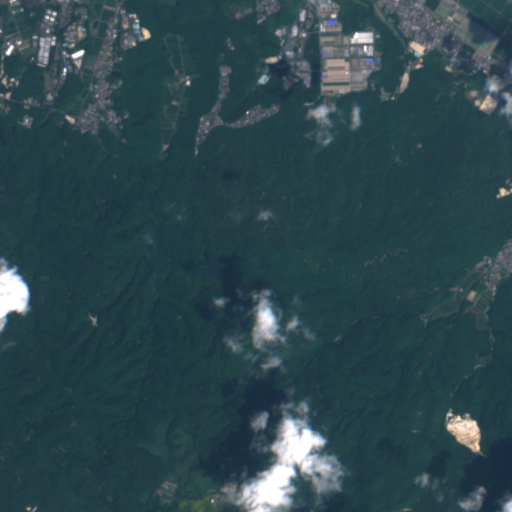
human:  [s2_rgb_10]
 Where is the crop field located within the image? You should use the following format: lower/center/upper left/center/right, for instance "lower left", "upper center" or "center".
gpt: The crop field is located in the upper right of the image.
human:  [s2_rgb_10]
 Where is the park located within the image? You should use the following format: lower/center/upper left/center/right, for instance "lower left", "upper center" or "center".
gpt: The park is located in the upper left of the image.
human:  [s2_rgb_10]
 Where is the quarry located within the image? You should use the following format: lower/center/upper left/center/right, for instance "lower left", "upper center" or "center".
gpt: The quarry is located in the lower right of the image.
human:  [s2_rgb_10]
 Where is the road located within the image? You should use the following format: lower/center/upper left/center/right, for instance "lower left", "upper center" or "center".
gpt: There is no road in the image.